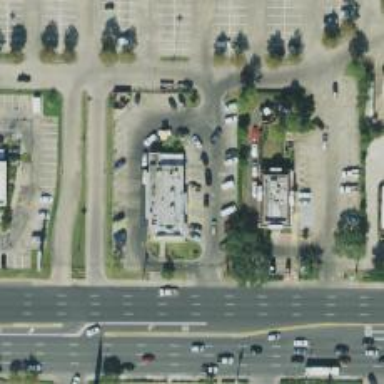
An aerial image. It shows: Parking space.